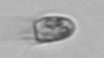
Label: Balanion